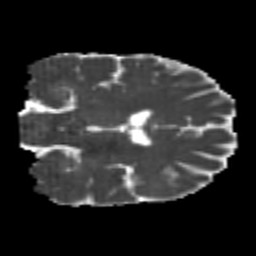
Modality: MD
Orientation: coronal
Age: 26
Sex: male
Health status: healthy
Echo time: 0.074 s